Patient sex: F
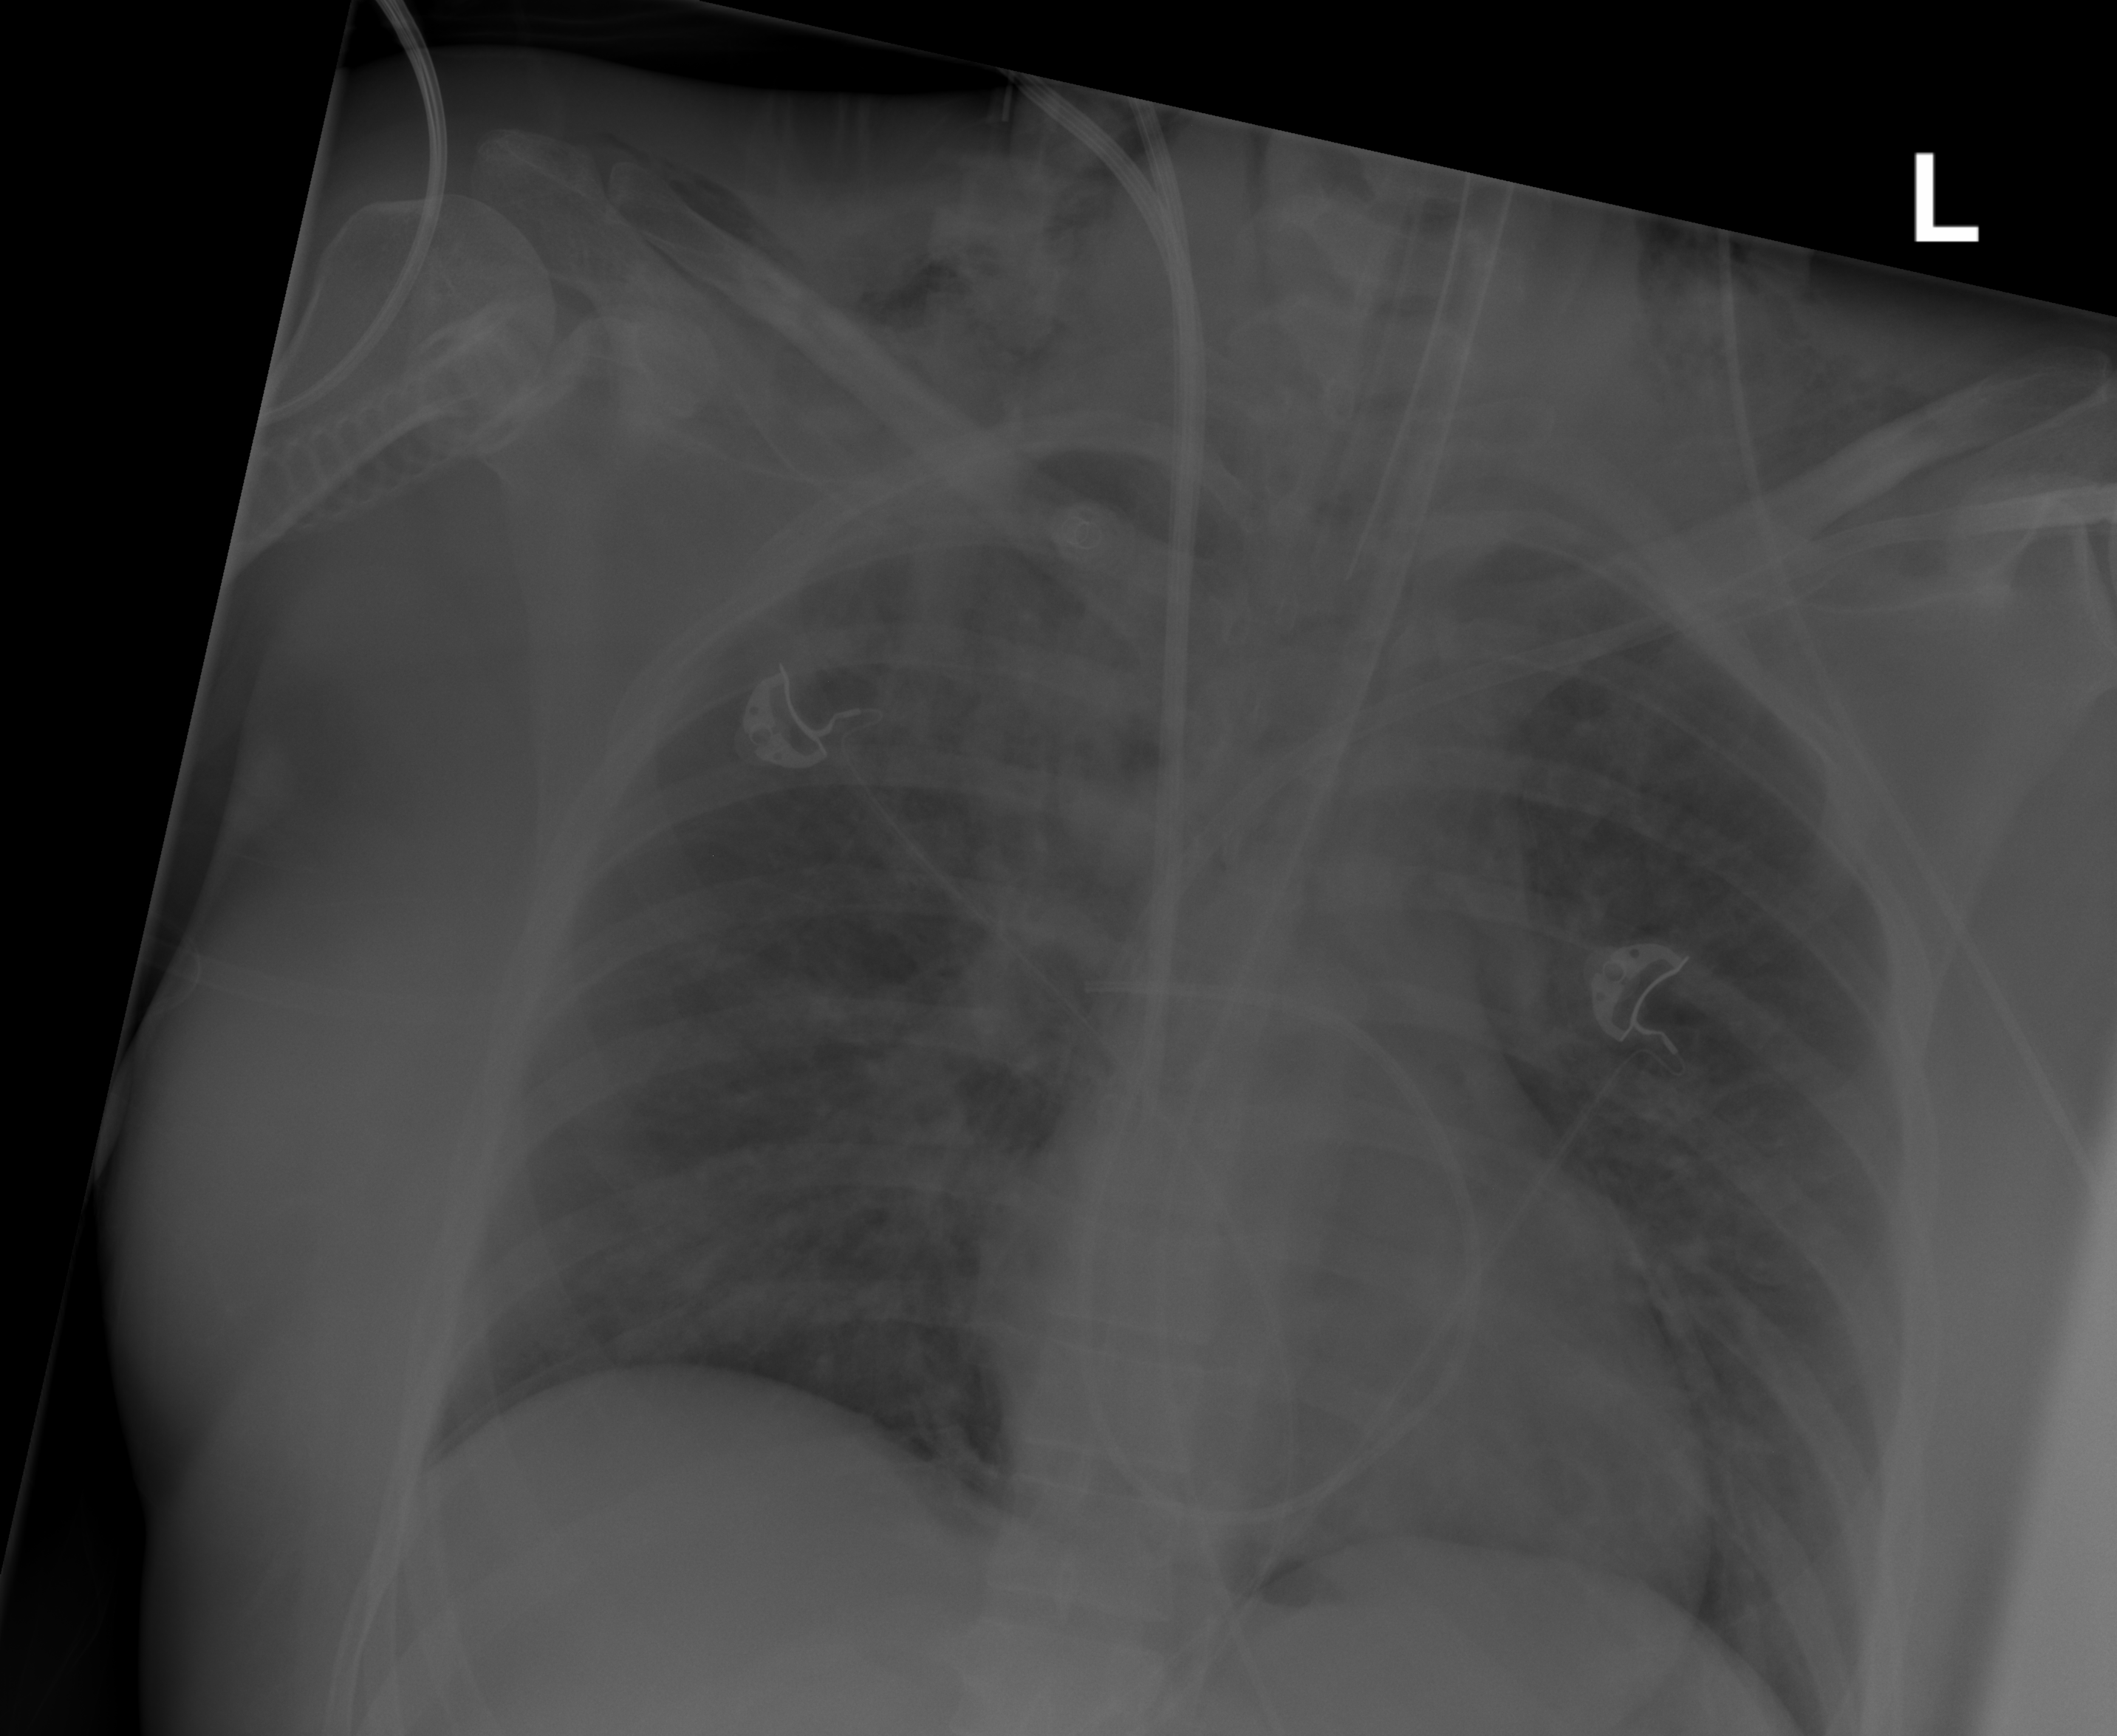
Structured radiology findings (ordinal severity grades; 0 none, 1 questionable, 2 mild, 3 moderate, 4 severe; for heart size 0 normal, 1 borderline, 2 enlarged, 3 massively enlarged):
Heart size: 0
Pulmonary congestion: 2
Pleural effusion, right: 0
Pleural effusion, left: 0
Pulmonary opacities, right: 3
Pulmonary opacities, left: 3
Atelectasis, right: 2
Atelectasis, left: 2